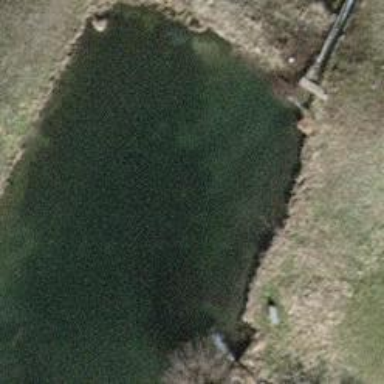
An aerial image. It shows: Peaceful pond surrounded by nature.